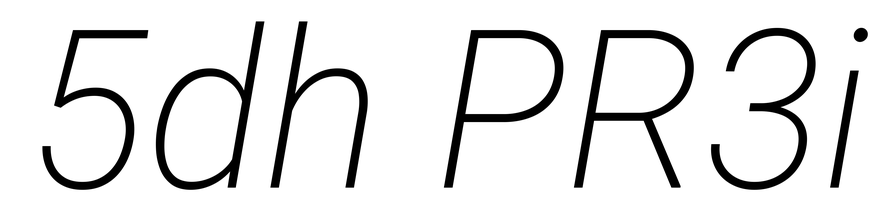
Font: Roboto-Italic_ExtraLight_Italic